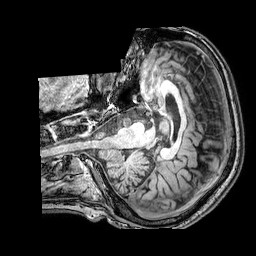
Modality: T1w
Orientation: axial
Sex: male
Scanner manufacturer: philips
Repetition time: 0.008283 s
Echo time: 0.00382 s